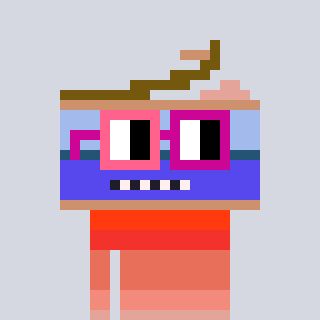
a pixel art character with square pink and red glasses, a canned ham-shaped head and a gold-colored body on a cool background